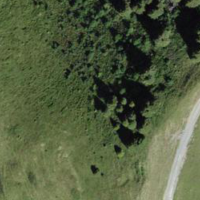
EUNIS habitat code: 41
Species observed at this site:
Arnica montana